Interaction volume radius: 5 \u00c5
Interaction volume height: 10 \u00c5
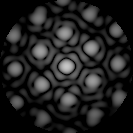
Disorder parameter: 0.1929